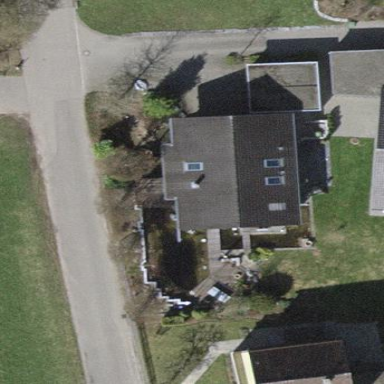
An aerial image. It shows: Detached building.